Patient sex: F
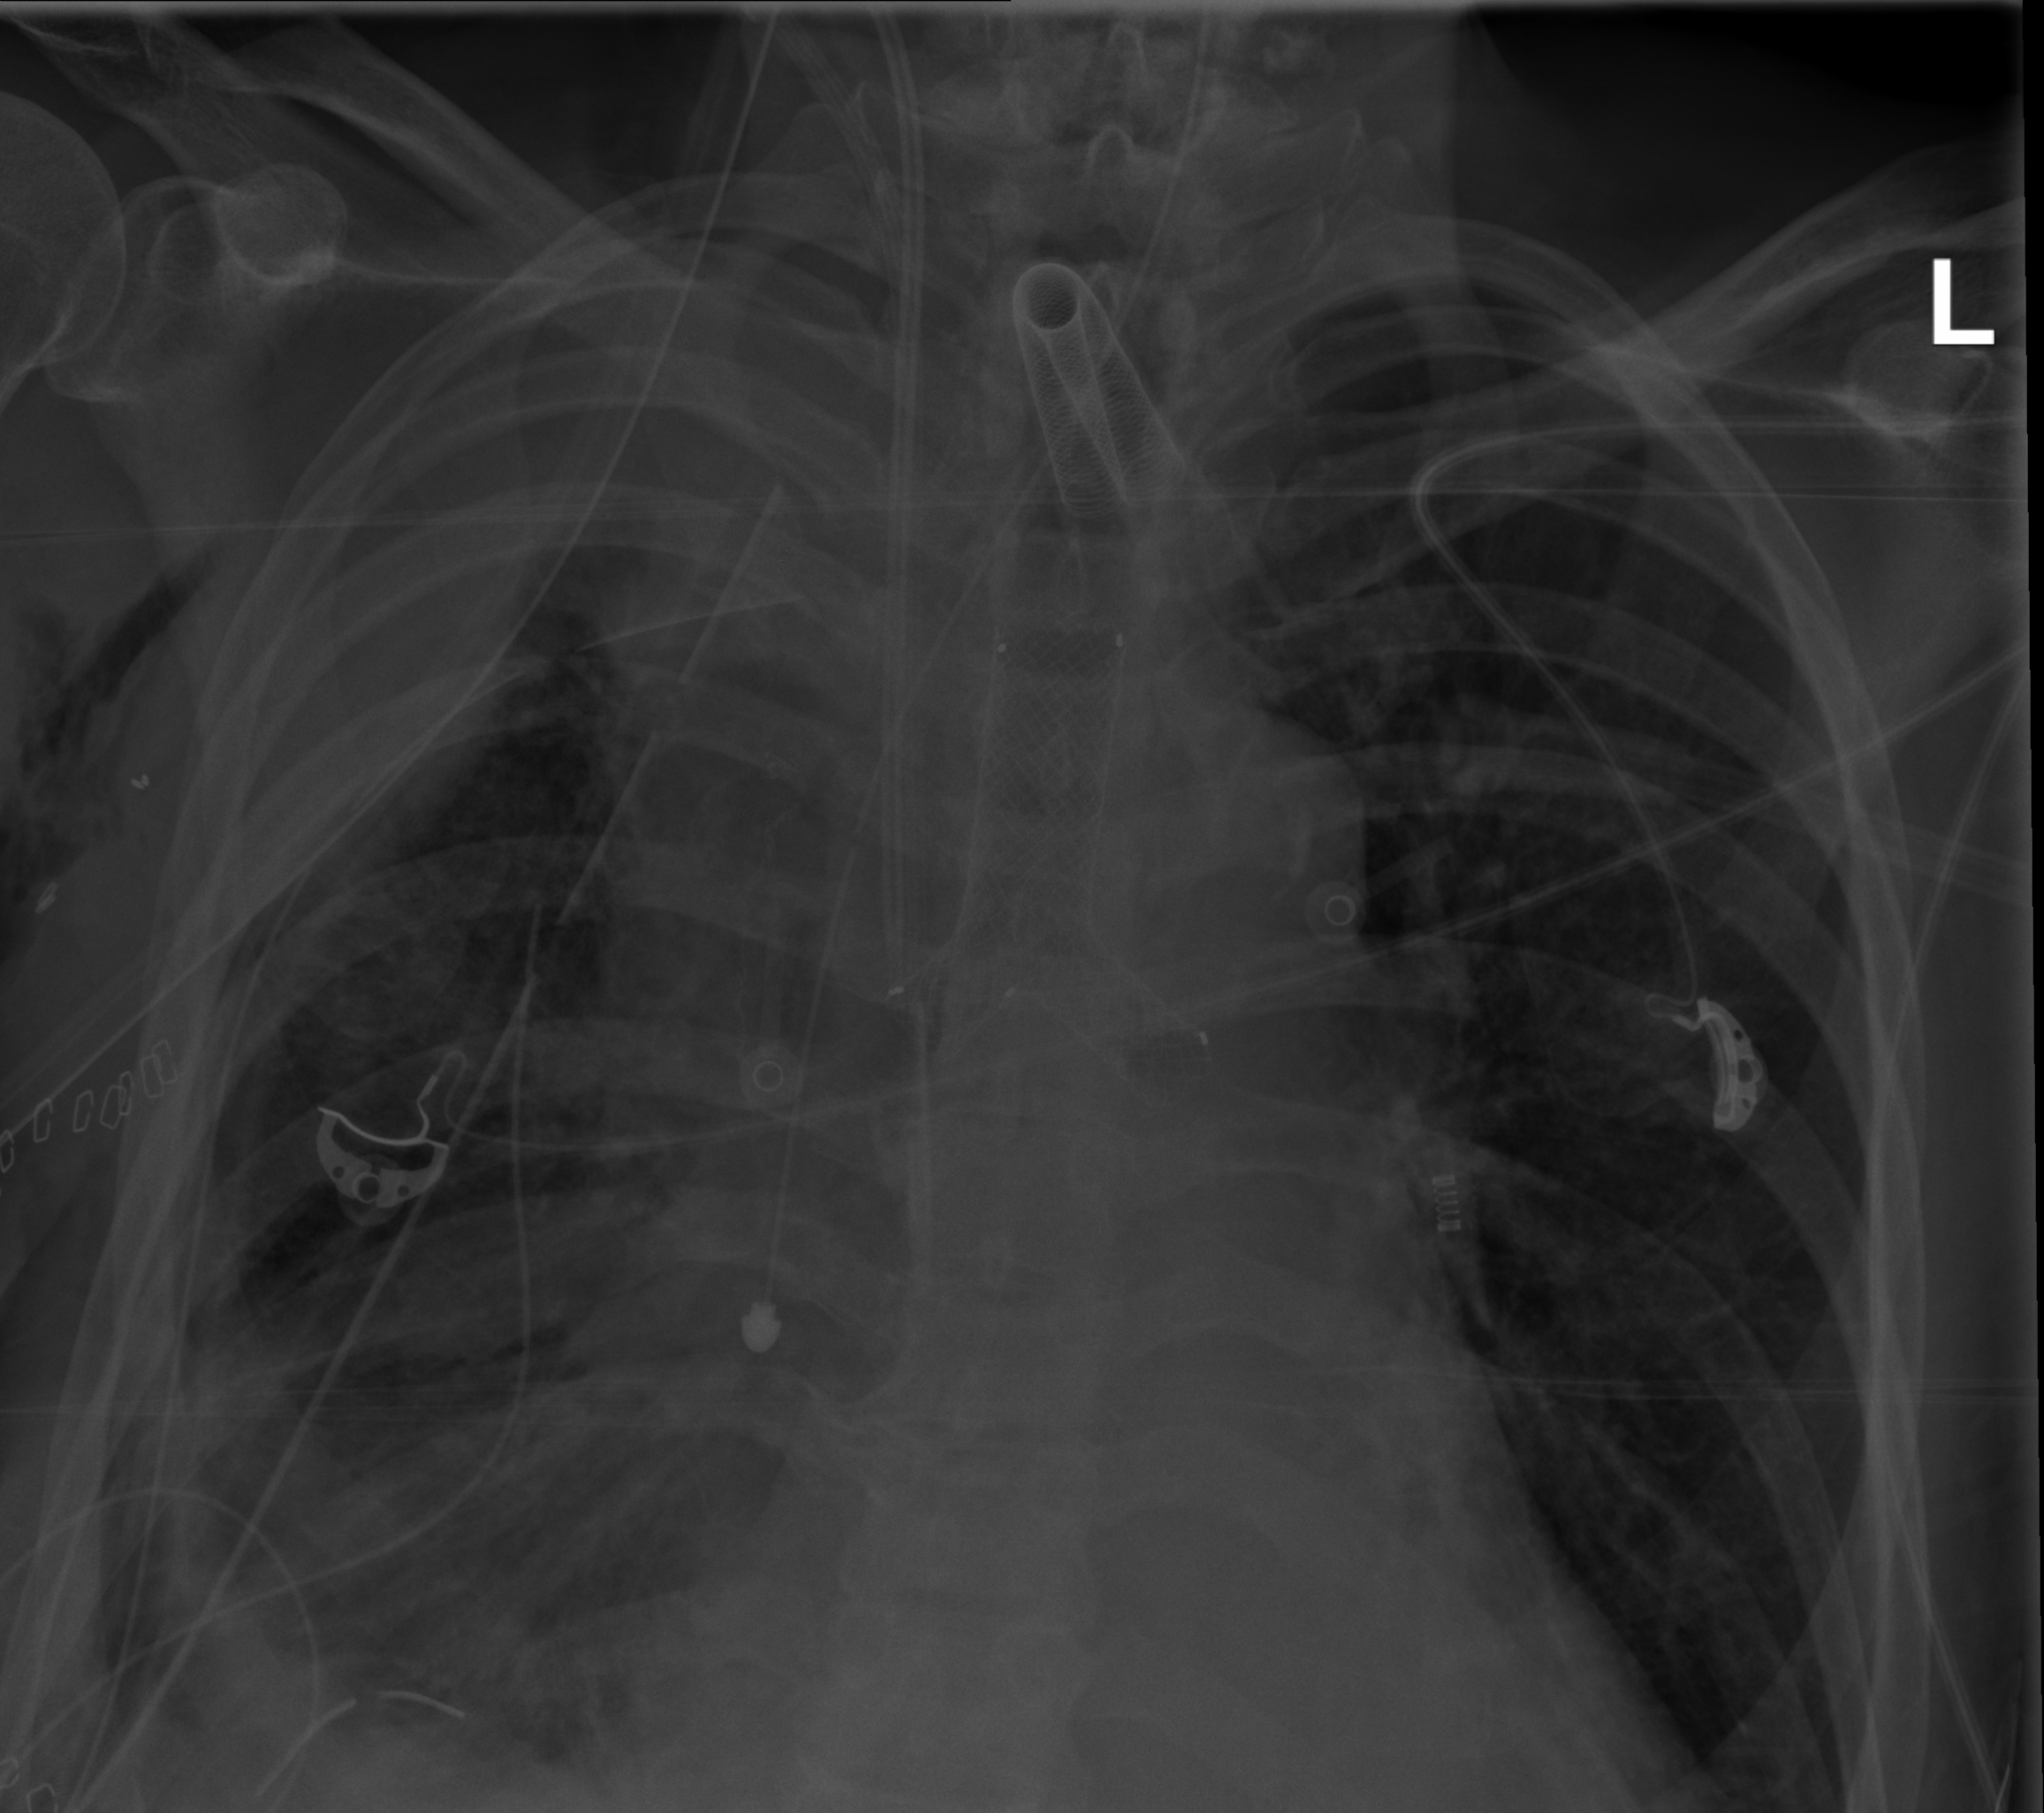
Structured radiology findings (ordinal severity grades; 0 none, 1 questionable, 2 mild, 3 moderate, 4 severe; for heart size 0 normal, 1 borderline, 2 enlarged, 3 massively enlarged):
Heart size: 2
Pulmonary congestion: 0
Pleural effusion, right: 3
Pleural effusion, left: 0
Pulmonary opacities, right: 2
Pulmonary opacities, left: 0
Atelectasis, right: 3
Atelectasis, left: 0